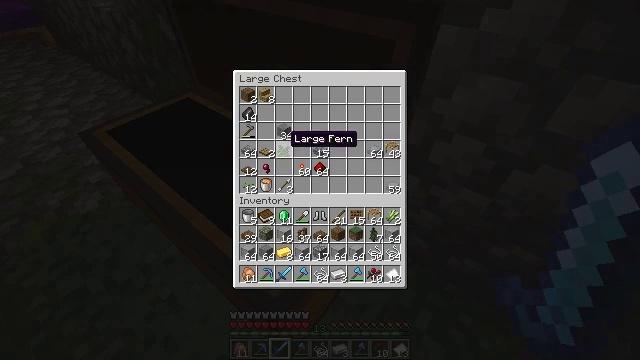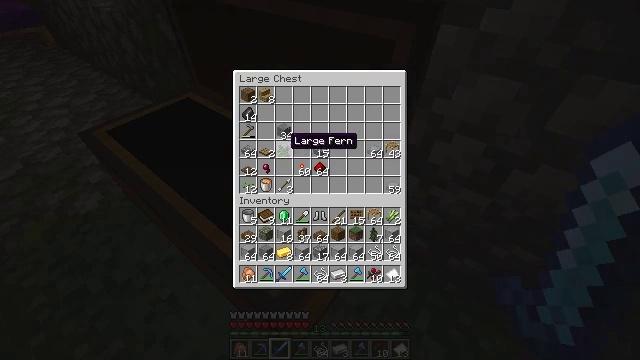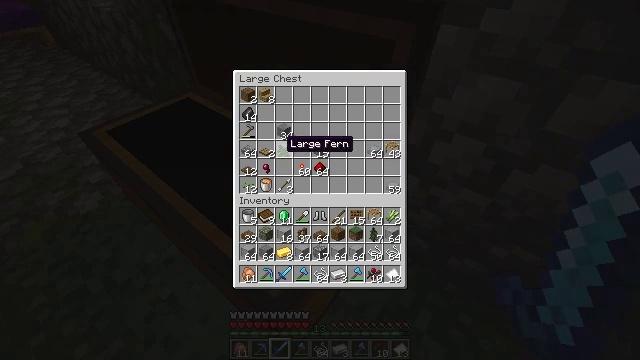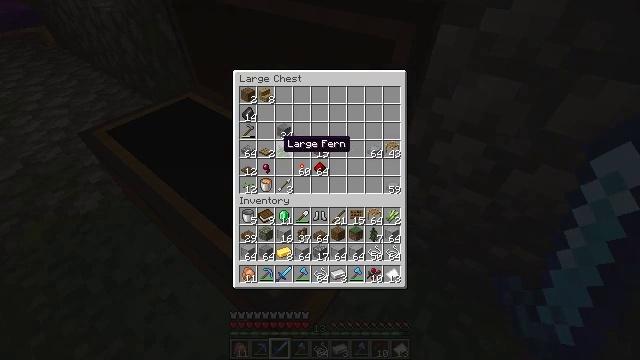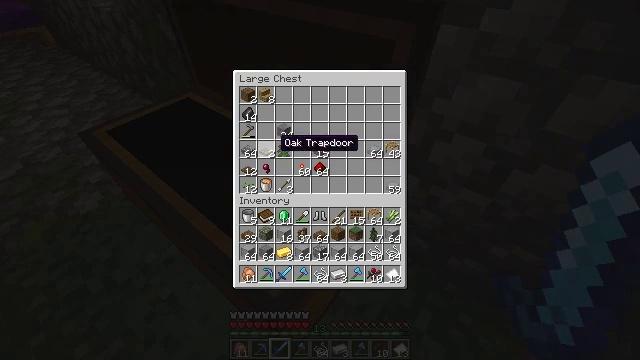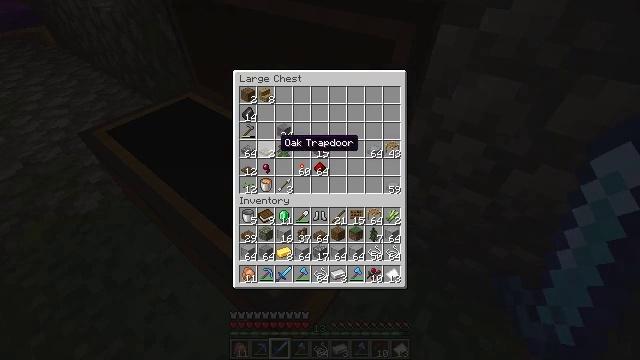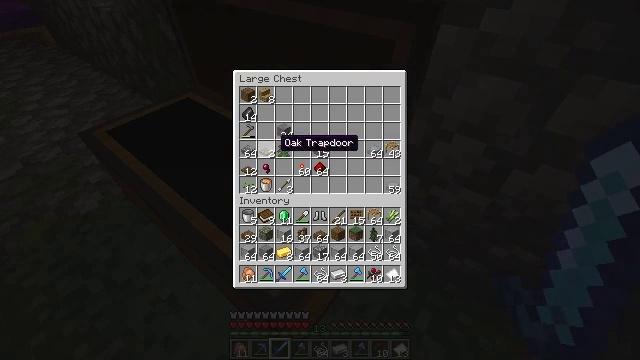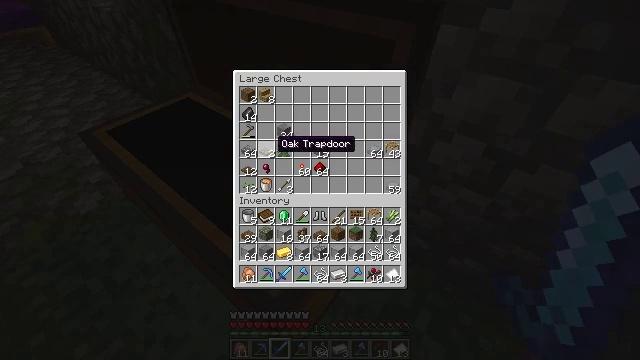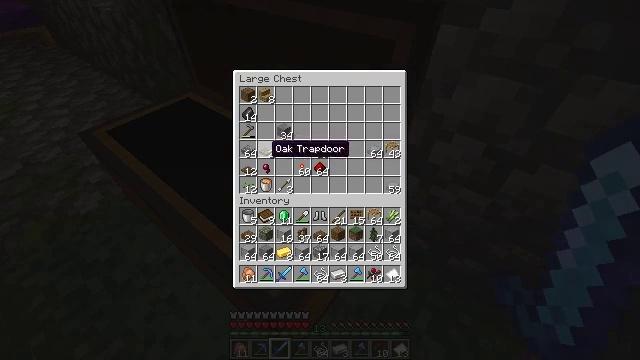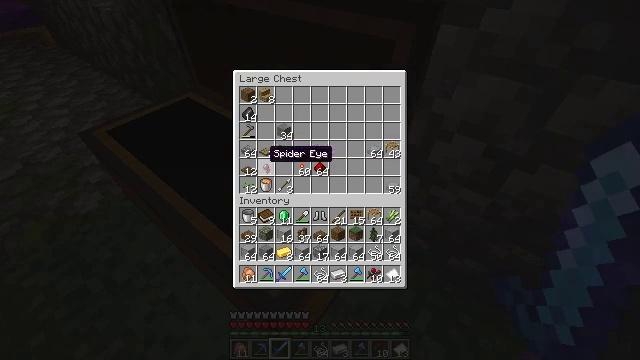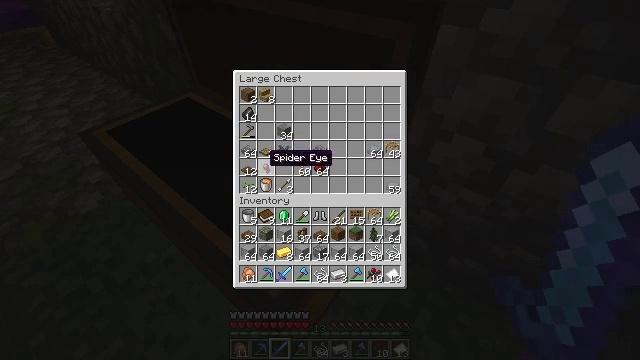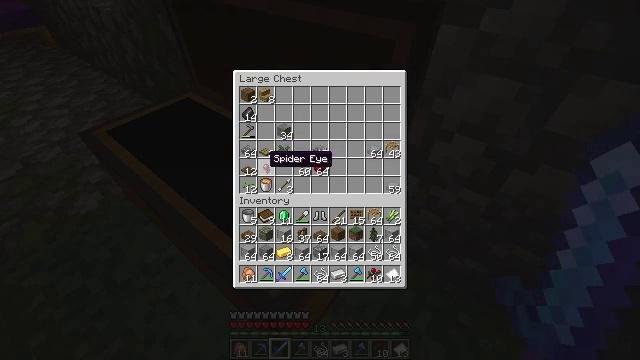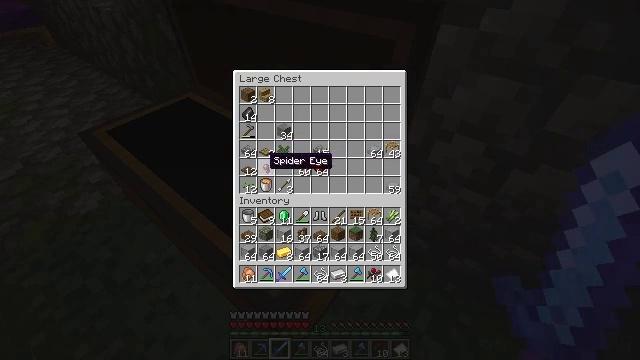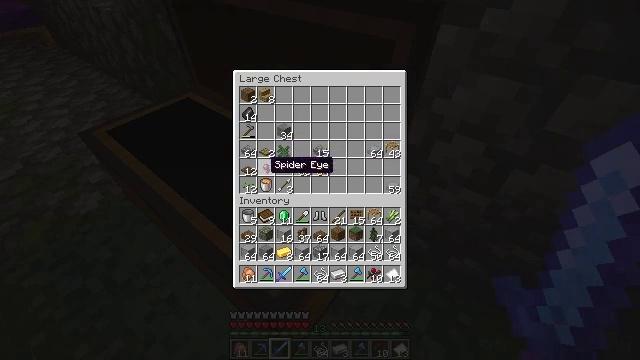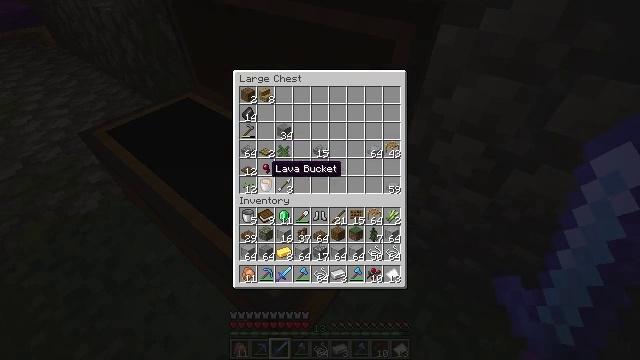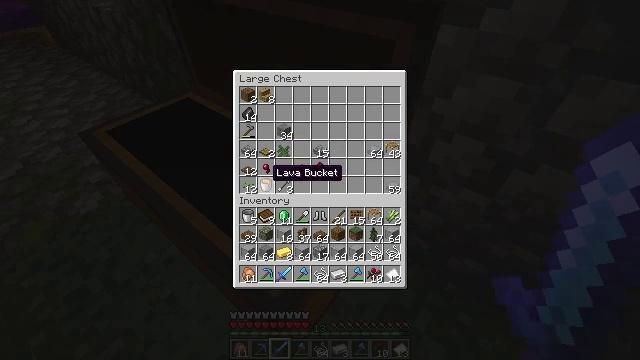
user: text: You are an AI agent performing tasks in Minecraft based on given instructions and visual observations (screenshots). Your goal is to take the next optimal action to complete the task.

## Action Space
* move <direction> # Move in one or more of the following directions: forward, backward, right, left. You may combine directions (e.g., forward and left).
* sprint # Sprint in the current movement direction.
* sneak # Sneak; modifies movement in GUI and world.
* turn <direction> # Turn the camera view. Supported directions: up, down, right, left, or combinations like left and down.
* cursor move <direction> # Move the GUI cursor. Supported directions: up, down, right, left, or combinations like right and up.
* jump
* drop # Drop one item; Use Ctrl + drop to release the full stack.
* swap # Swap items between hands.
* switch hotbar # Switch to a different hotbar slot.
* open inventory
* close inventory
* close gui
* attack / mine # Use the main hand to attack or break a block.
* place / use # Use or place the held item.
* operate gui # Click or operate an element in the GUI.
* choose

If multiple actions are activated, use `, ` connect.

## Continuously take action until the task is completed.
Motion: motion action
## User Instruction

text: Mine the glass to clear the view.
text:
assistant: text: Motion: sneak
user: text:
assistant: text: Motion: sneak, attack / mine
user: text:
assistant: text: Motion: sneak, attack / mine
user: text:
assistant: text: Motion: sneak
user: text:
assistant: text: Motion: sneak, attack / mine
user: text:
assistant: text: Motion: sneak, attack / mine
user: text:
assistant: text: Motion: sneak, attack / mine
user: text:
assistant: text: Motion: sneak, attack / mine
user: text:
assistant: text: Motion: sneak, attack / mine
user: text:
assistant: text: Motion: sneak, attack / mine
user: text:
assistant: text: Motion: sneak, attack / mine
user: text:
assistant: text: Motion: sneak, attack / mine
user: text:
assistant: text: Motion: sneak, attack / mine
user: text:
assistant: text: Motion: sneak, attack / mine
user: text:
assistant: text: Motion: sneak, attack / mine
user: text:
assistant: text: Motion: sneak
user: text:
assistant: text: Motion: sneak
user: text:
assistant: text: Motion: sneak
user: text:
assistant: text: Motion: sneak, turn right
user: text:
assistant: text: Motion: sneak
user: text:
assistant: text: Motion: sneak, attack / mine
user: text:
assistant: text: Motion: sneak, attack / mine
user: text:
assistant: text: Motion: sneak
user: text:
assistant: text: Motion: sneak
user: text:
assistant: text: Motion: sneak, attack / mine
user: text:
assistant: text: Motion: sneak, attack / mine
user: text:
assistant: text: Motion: sneak
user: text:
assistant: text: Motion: sneak
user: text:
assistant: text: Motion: sneak
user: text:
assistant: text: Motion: sneak, attack / mine